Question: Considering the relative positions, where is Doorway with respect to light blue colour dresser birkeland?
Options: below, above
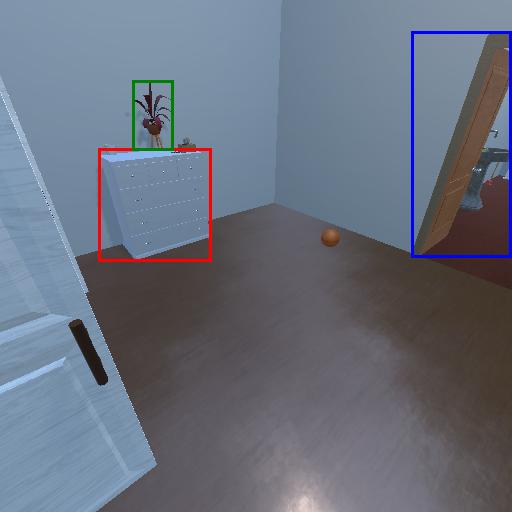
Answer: below